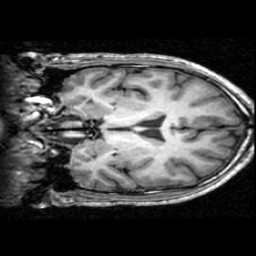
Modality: T1w
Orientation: coronal
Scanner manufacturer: ge
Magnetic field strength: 3 T
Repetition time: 0.009036 s
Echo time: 0.00184 s